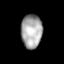
Tissue: lung
Cell type: T cells
Senescence score: 0.1246
Nuclear area (px): 697
Mean DAPI intensity: 166.284